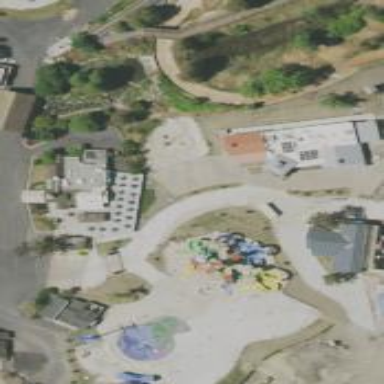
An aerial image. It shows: Water slide attraction.